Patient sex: F
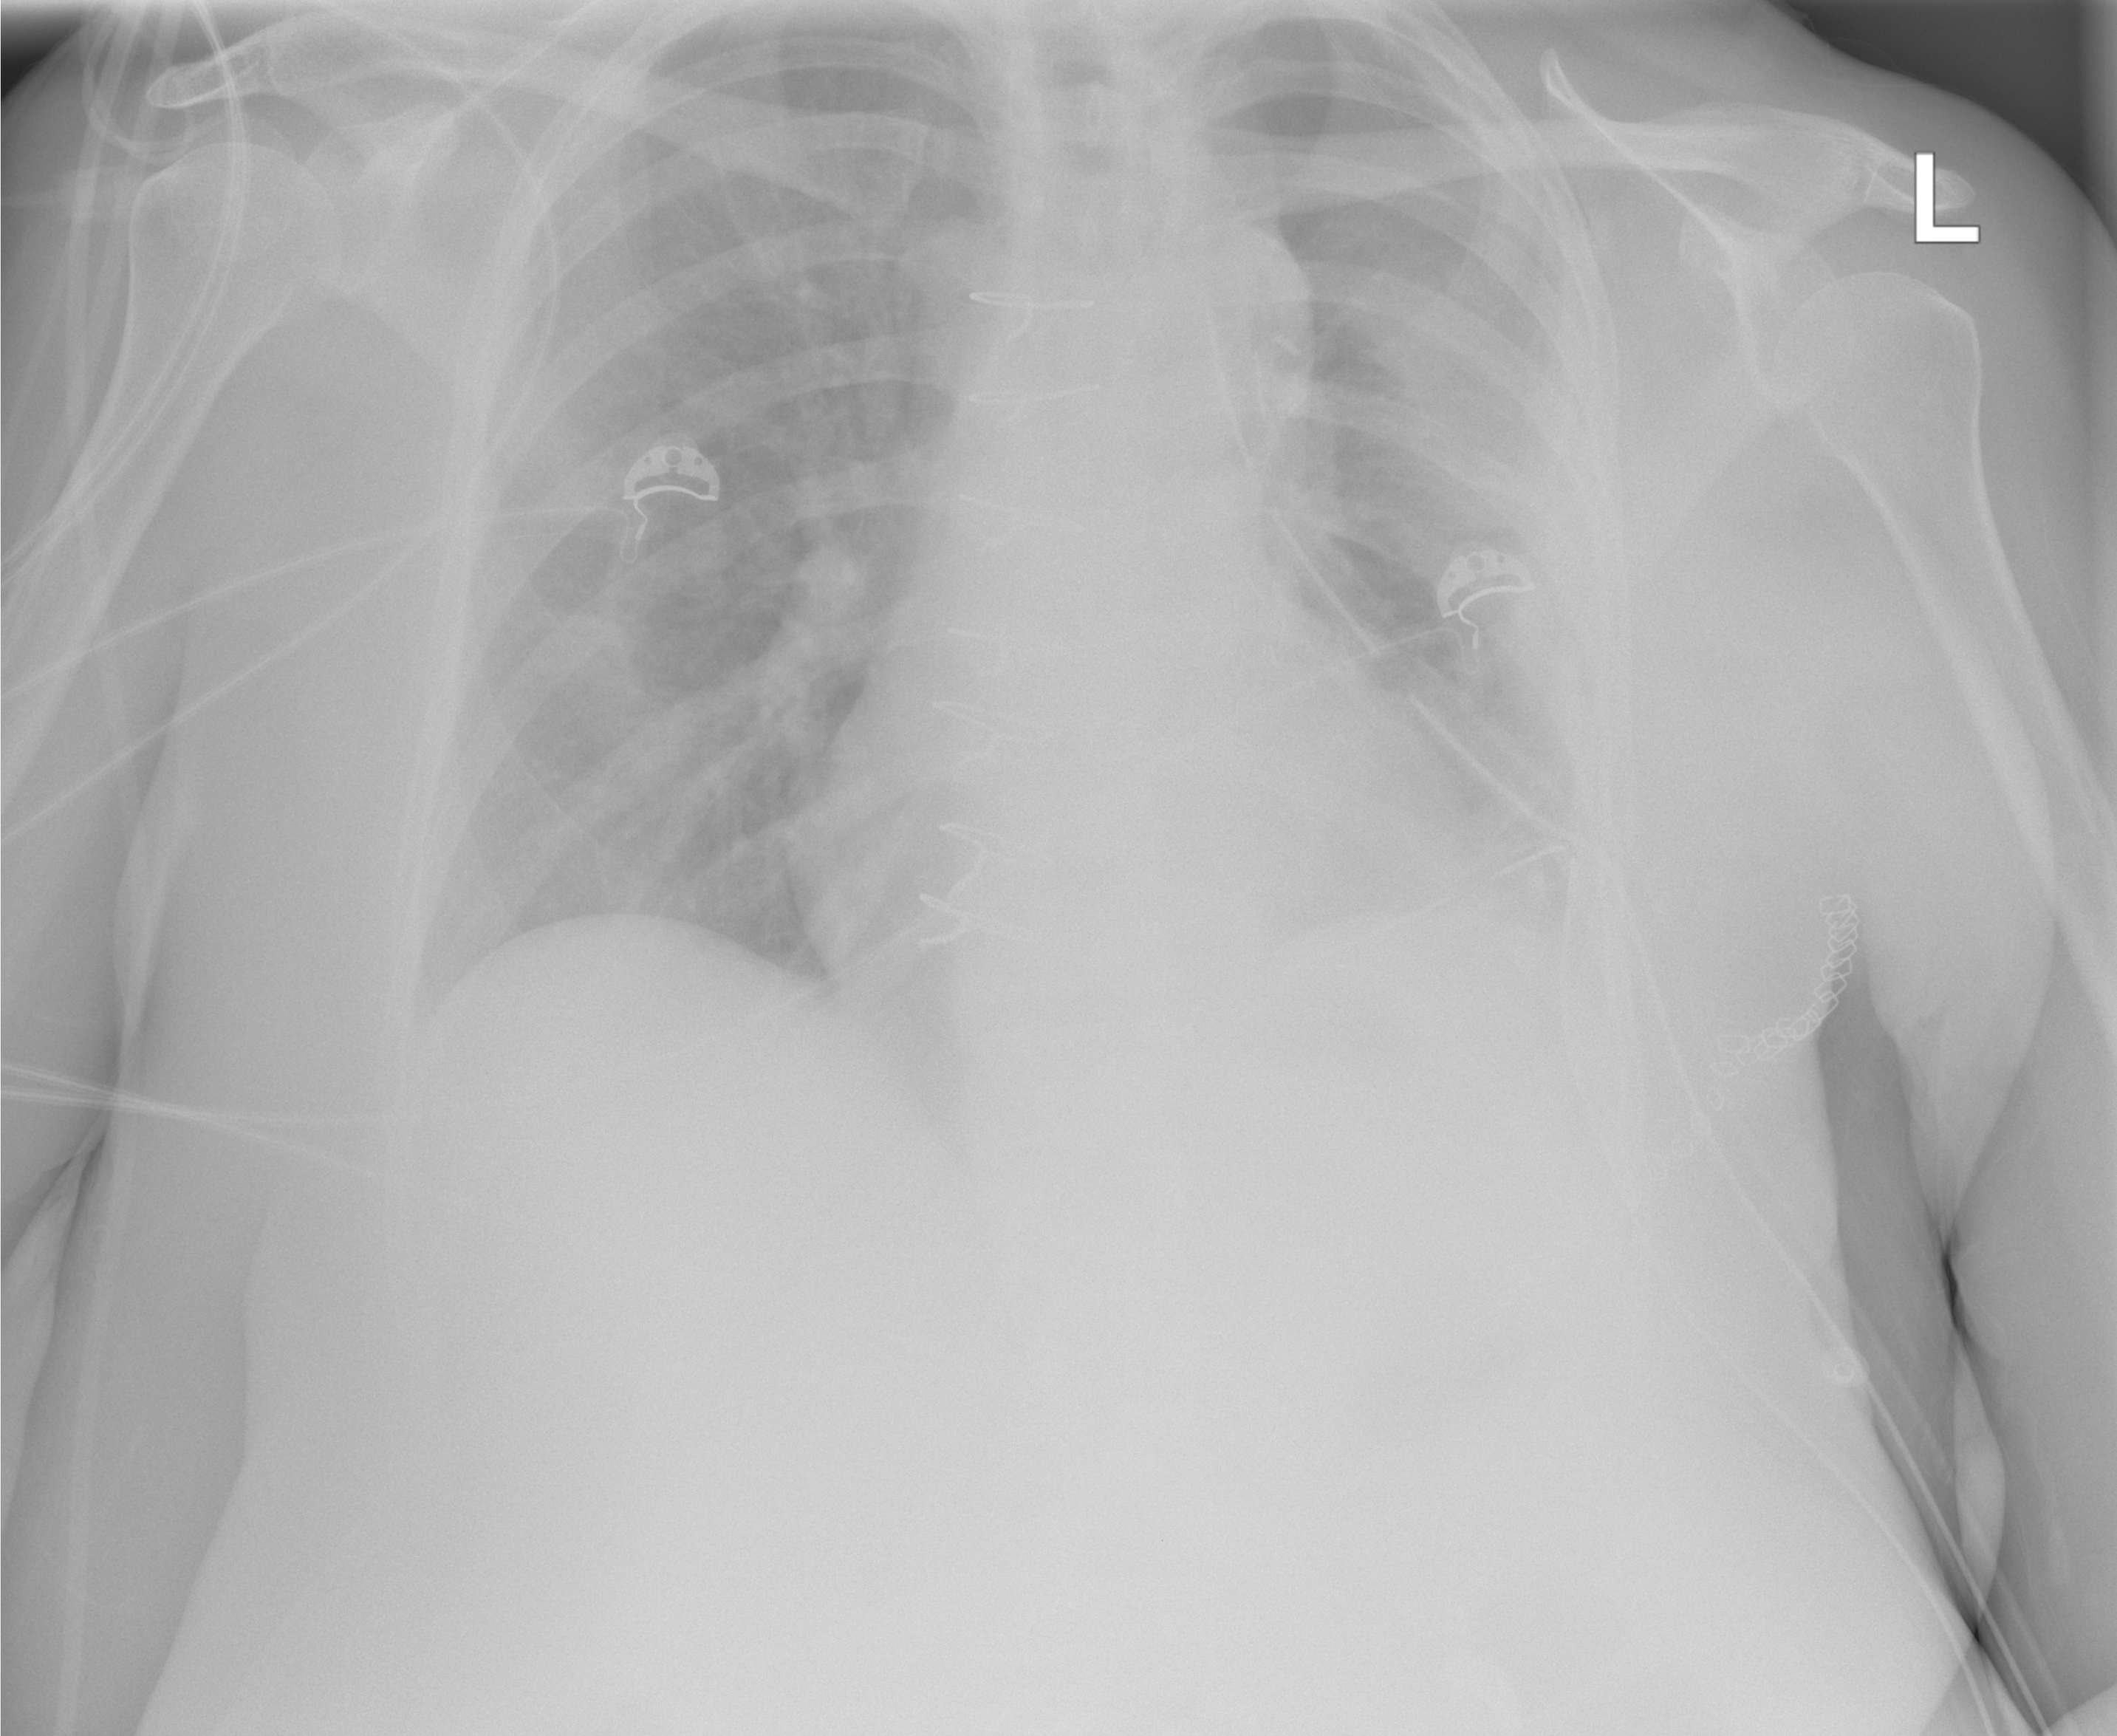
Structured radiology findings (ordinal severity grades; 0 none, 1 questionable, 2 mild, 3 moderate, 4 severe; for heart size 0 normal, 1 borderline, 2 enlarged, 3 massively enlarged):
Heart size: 0
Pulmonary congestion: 0
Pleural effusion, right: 0
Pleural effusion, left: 1
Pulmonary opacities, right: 0
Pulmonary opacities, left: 0
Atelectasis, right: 0
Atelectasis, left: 1